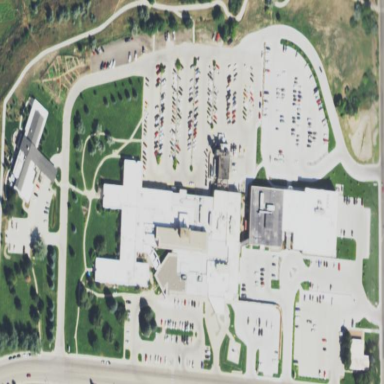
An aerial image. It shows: Healthcare facility identified as hospital.